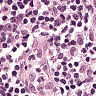
Metastatic tissue present: no